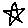
Label: star